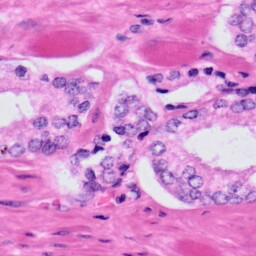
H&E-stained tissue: Prostate